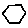
Label: hexagon